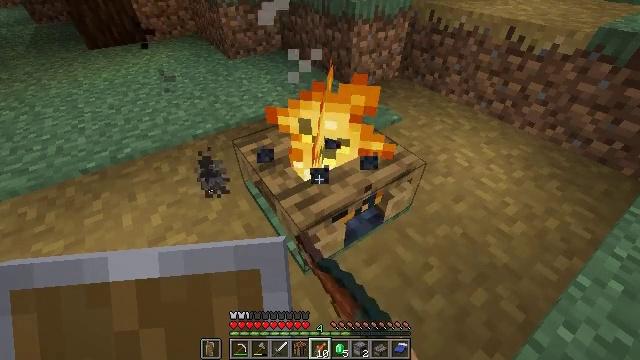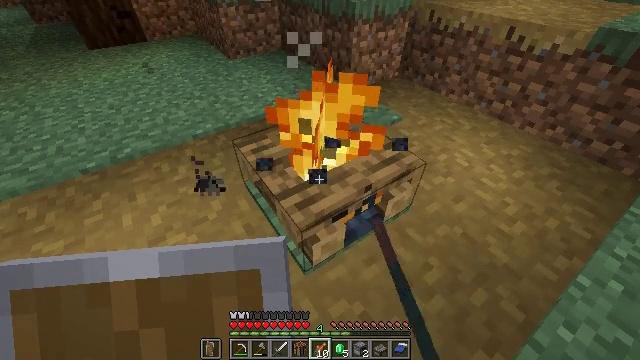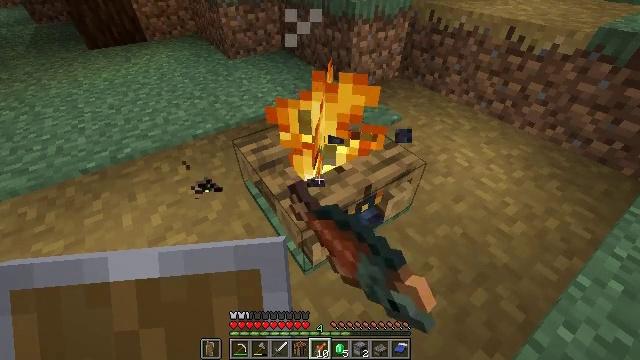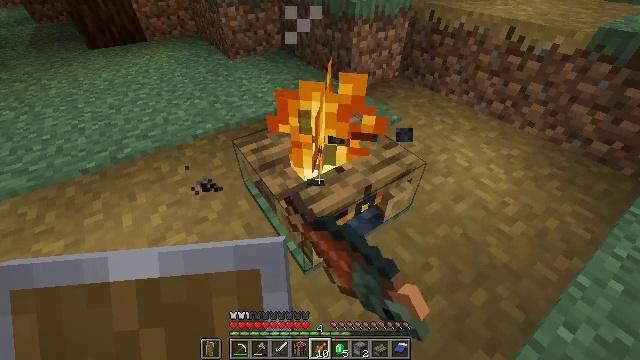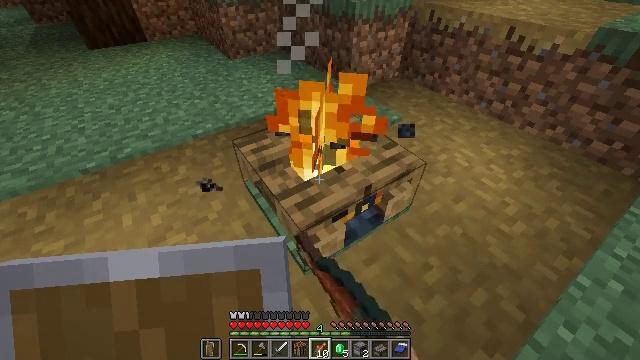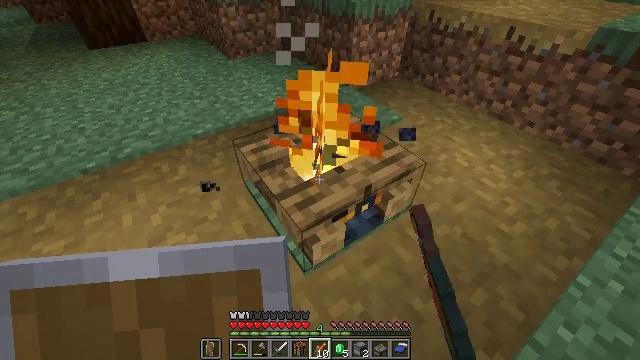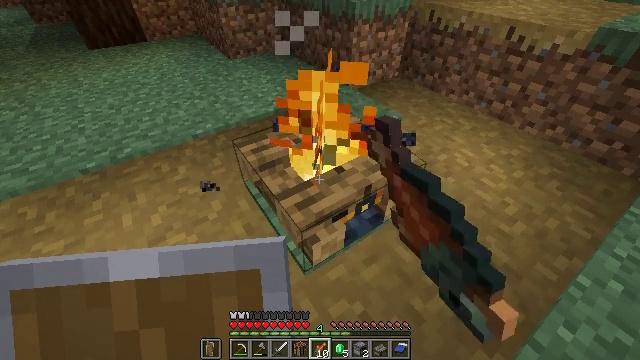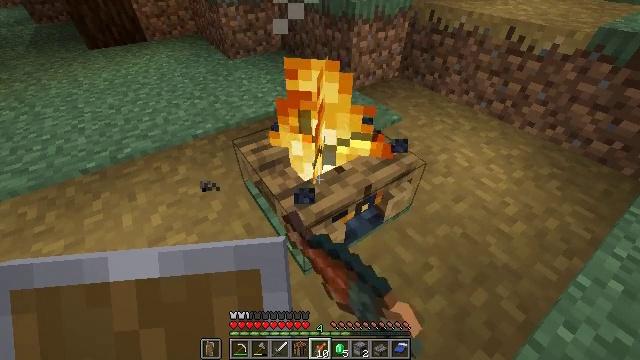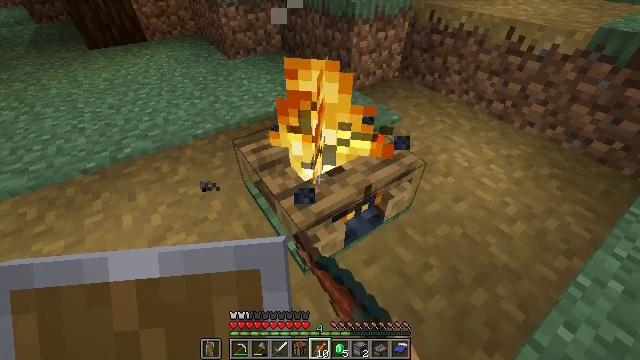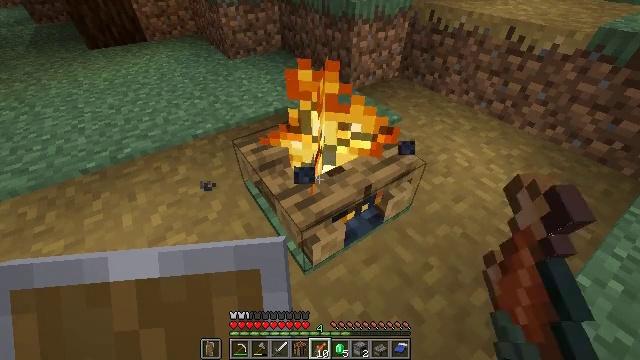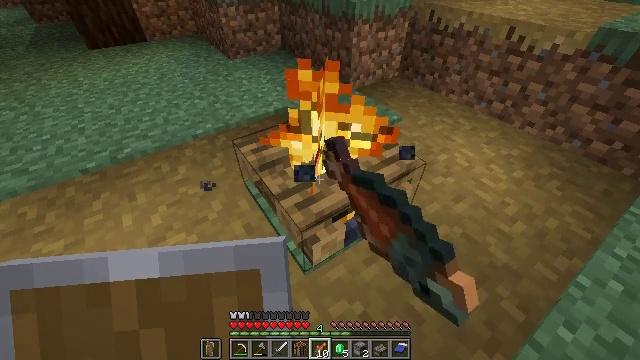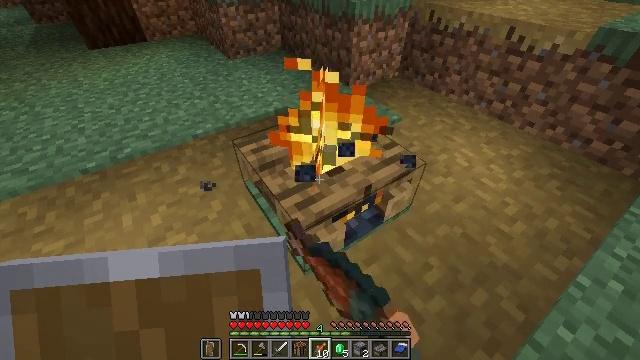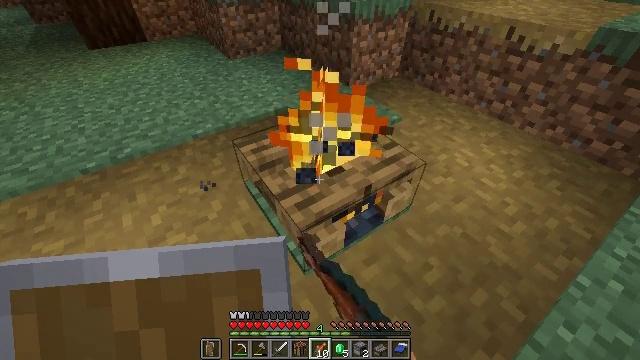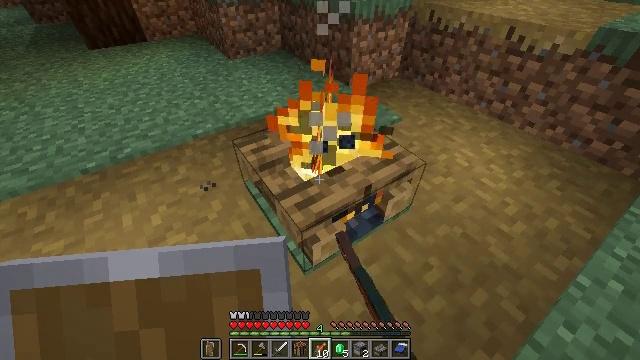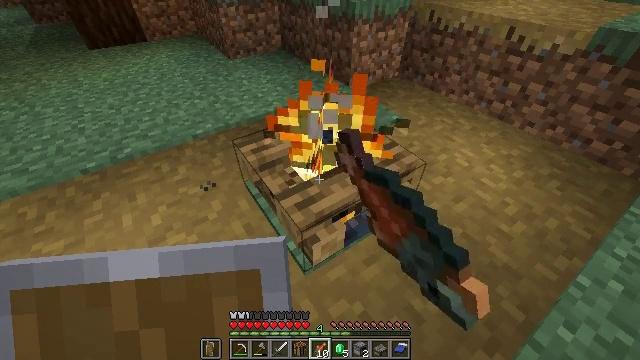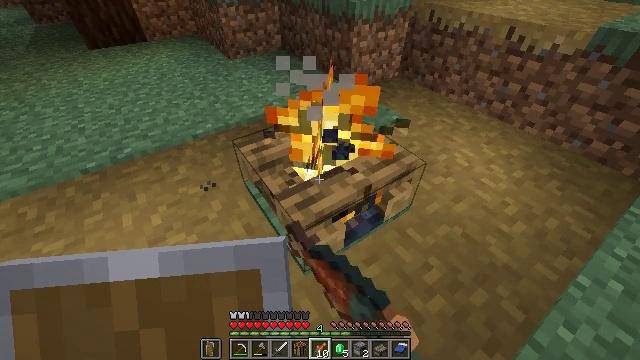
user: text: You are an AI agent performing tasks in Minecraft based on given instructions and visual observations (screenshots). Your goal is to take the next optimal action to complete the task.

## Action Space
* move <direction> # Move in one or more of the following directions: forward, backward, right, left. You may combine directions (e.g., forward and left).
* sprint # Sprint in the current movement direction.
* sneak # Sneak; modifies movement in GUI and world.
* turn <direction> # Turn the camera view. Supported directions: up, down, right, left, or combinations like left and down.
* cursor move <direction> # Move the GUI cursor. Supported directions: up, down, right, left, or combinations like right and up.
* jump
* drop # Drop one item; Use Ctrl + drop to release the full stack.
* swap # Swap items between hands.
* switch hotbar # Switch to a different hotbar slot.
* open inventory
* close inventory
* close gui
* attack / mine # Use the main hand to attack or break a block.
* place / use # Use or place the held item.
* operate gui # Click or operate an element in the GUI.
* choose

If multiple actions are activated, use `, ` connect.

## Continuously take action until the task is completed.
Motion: motion action
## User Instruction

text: Break the campfire to put it in your inventory.
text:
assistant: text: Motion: attack / mine
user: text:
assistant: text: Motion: attack / mine
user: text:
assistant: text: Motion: attack / mine
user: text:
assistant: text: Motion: attack / mine
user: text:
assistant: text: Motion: attack / mine
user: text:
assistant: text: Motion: attack / mine
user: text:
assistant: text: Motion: attack / mine
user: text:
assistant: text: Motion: attack / mine
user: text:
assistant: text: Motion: attack / mine
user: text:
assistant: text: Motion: attack / mine
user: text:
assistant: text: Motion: attack / mine
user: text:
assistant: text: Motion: attack / mine
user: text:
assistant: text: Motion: attack / mine
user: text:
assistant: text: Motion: attack / mine
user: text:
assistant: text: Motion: attack / mine
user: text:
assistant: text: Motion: no_op
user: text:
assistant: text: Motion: no_op
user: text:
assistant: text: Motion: no_op
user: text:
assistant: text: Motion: no_op
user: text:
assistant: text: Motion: no_op
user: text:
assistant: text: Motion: no_op
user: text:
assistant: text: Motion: no_op
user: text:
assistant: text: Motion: no_op
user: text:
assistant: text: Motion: no_op
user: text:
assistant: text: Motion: no_op
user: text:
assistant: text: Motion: no_op
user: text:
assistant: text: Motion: no_op
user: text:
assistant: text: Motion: no_op
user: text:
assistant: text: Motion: no_op
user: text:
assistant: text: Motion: no_op